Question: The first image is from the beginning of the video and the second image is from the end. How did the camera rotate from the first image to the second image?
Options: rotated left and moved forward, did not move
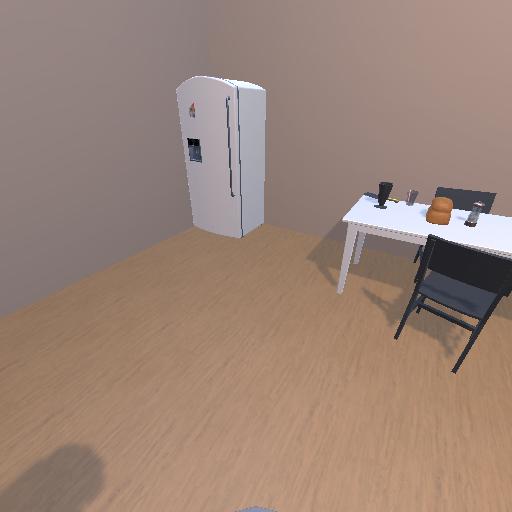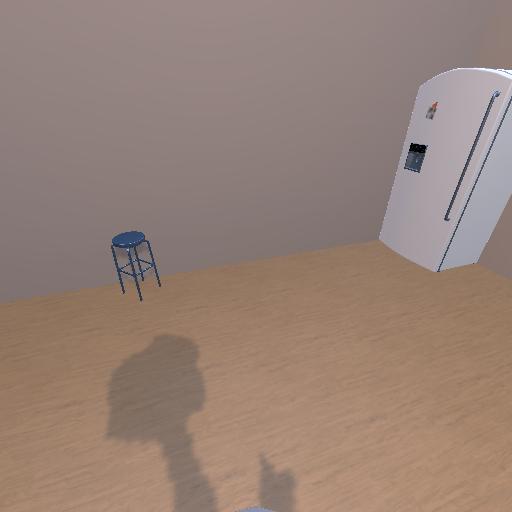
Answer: rotated left and moved forward